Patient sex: M
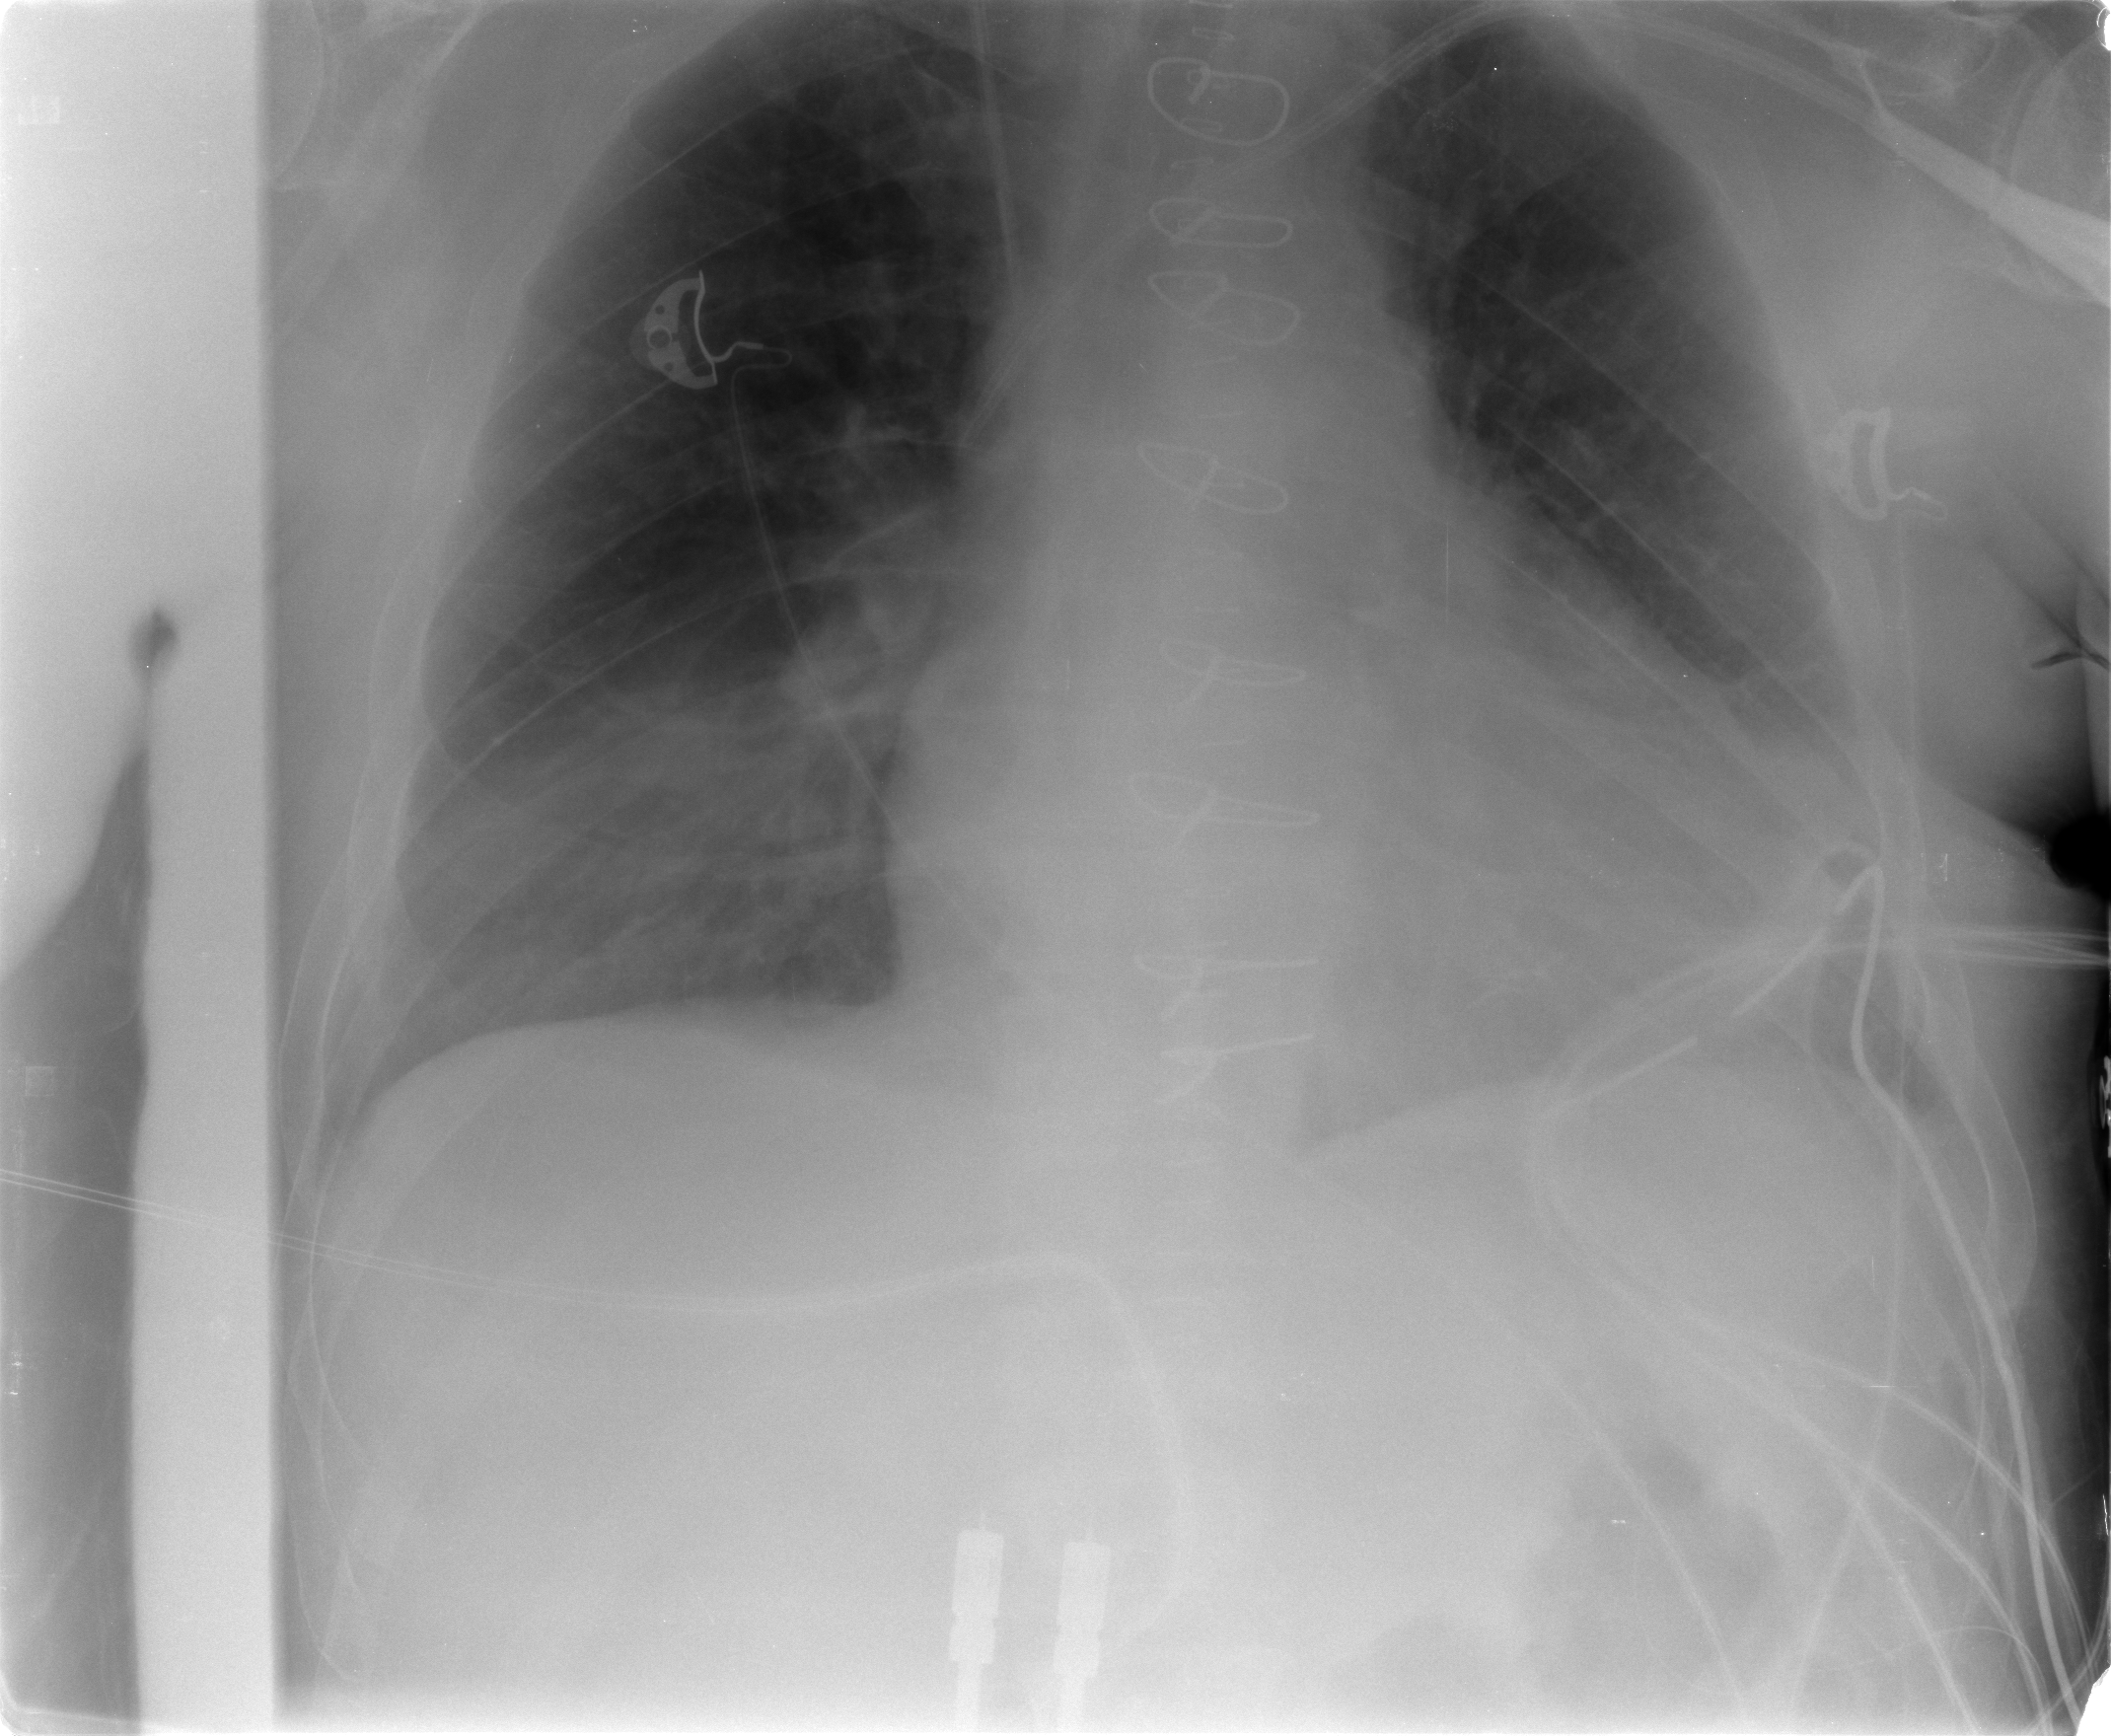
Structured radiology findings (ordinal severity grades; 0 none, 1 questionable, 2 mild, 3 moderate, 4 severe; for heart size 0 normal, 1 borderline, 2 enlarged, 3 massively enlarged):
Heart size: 2
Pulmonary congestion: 0
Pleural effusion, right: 0
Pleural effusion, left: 1
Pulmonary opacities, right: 1
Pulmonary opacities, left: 0
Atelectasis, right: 2
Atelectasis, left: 2